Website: apple
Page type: billing-address
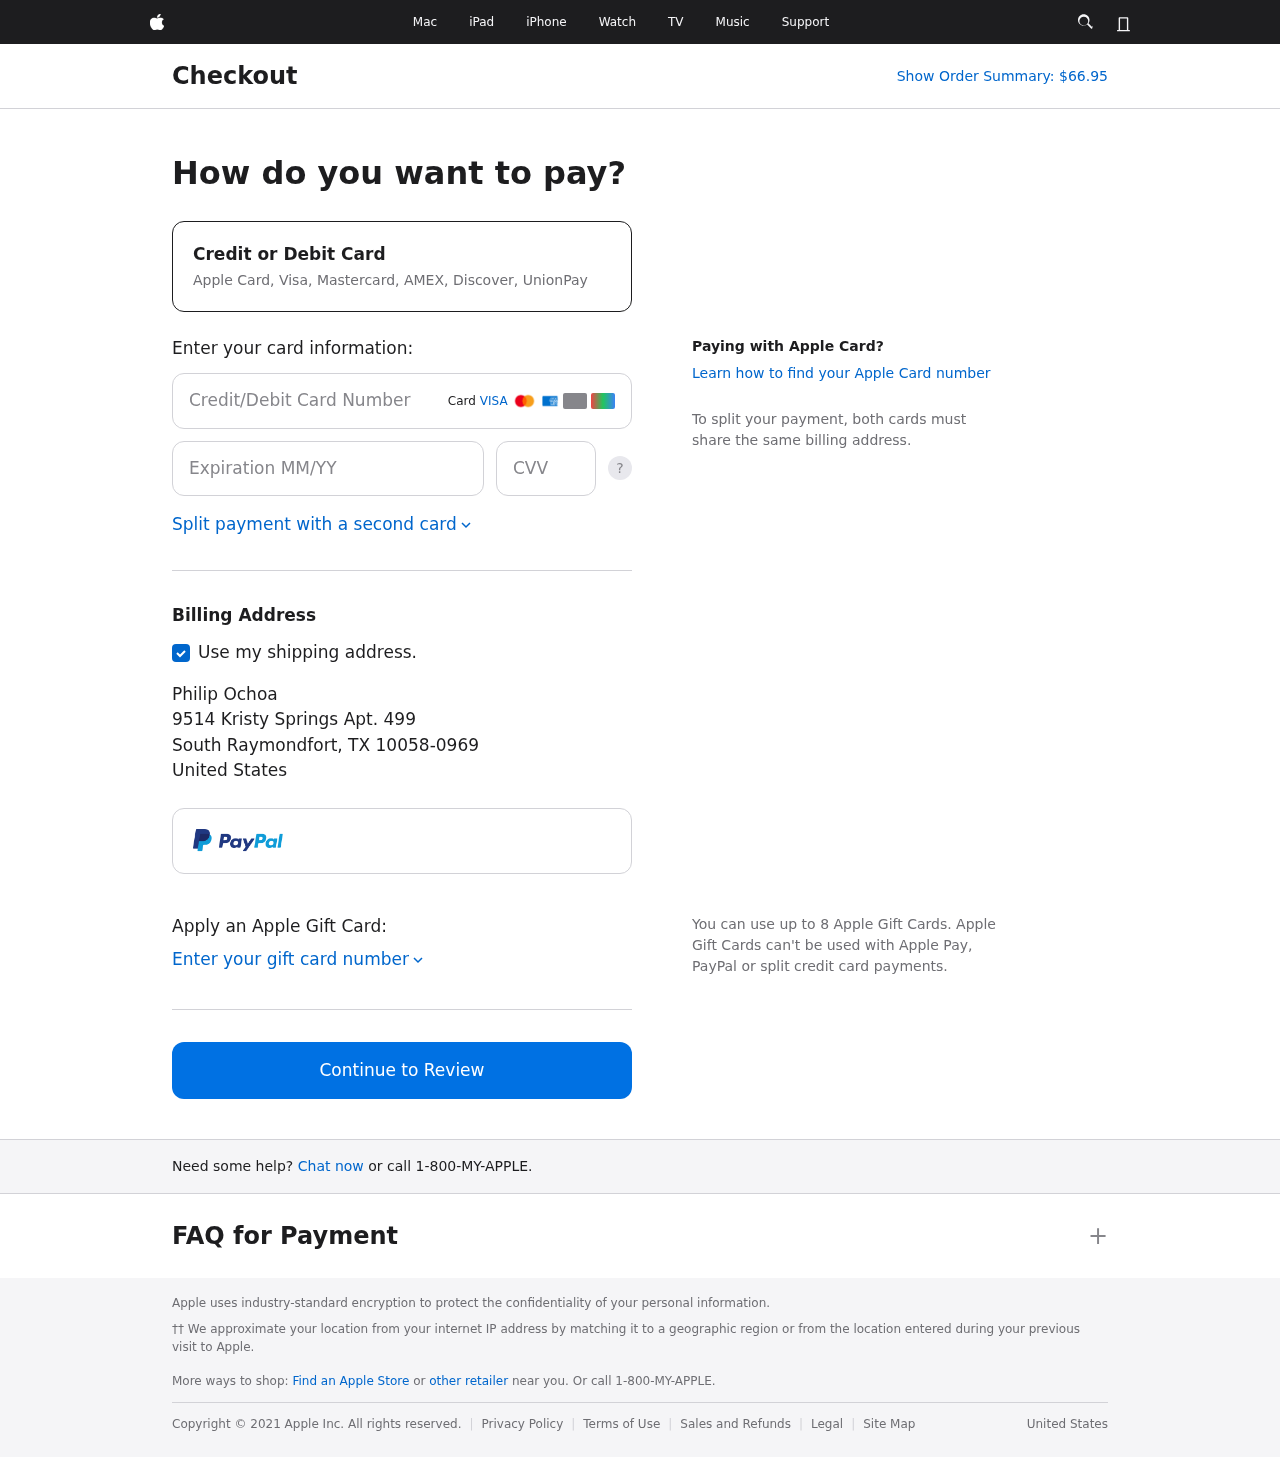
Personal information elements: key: PII_CARD_CVV
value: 814
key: PII_CARD_EXPIRY
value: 11/26
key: PII_CARD_NUMBER
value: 6011 4327 2511 5710
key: PII_CITY
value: South Raymondfort
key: PII_COUNTRY
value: United States
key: PII_FULLNAME
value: Philip Ochoa
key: PII_POSTCODE_FULL
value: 10058-0969
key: PII_STATE_ABBR
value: TX
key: PII_STREET
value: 9514 Kristy Springs Apt. 499
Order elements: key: ORDER_TOTAL
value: Show Order Summary: $66.95